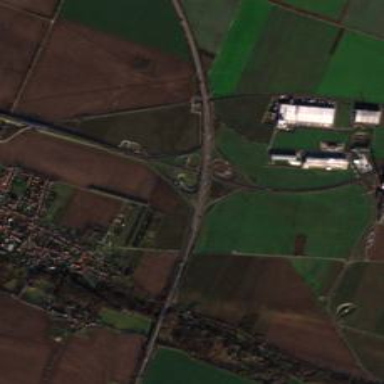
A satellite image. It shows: Motorway junction.